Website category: auto
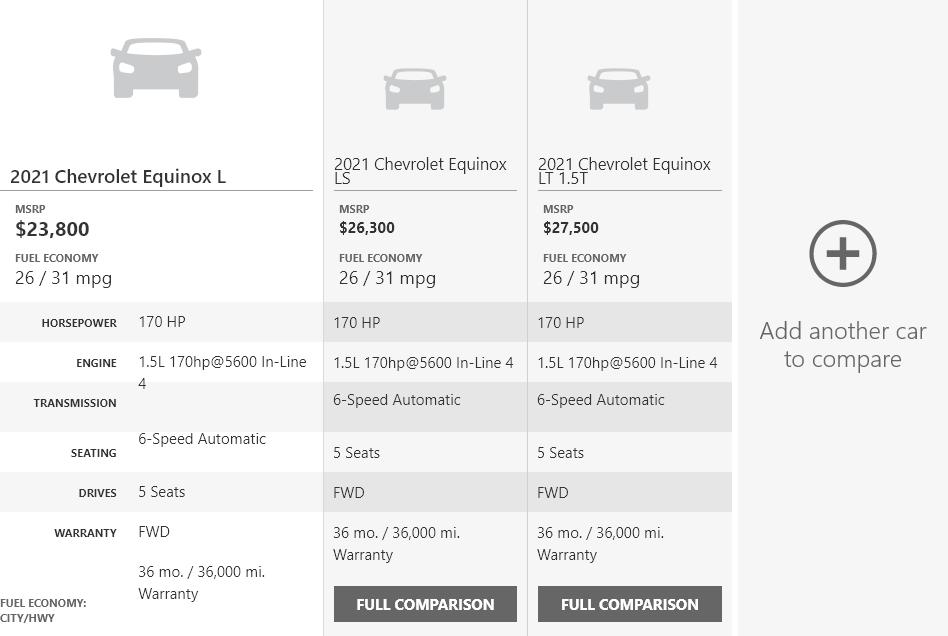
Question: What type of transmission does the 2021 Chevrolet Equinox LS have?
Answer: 6-Speed Automatic

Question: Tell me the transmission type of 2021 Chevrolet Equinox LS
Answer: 6-Speed Automatic

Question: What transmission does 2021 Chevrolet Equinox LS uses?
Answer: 6-Speed Automatic

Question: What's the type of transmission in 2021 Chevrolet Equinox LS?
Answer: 6-Speed Automatic

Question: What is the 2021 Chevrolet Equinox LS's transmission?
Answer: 6-Speed Automatic

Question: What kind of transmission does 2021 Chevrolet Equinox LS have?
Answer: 6-Speed Automatic

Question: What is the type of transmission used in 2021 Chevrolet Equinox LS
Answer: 6-Speed Automatic

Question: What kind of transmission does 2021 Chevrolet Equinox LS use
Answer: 6-Speed Automatic

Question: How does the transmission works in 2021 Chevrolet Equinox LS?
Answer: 6-Speed Automatic

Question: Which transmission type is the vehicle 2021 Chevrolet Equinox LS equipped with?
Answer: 6-Speed Automatic

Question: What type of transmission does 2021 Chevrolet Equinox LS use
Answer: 6-Speed Automatic

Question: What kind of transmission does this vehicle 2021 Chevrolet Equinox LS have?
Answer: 6-Speed Automatic

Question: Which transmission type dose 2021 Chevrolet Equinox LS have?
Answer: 6-Speed Automatic

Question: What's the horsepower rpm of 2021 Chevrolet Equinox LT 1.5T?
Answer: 170 HP

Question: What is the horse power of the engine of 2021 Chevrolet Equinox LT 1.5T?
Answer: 170 HP

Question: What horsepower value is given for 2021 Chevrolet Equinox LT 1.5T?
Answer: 170 HP

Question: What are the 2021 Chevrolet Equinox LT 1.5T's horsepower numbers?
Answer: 170 HP

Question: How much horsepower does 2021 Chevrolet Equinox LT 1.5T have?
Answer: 170 HP

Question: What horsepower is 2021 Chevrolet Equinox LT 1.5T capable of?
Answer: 170 HP

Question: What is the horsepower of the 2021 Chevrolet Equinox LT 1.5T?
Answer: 170 HP

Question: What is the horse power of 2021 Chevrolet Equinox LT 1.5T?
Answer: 170 HP

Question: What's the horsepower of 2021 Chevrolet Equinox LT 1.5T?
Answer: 170 HP

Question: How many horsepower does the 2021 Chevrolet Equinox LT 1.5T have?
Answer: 170 HP

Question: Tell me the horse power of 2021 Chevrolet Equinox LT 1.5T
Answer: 170 HP

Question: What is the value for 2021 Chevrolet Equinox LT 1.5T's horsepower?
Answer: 170 HP

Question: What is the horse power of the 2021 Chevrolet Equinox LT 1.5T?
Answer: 170 HP

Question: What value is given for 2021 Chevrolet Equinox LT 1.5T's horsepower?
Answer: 170 HP

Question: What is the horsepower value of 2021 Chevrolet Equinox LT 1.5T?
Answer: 170 HP

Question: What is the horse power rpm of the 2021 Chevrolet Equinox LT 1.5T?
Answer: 170 HP

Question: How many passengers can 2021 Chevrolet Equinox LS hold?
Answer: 5 Seats

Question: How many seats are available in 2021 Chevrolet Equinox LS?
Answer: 5 Seats

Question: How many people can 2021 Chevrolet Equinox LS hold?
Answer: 5 Seats

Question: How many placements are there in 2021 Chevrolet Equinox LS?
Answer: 5 Seats

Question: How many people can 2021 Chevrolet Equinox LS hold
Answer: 5 Seats

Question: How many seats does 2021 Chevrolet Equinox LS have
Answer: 5 Seats

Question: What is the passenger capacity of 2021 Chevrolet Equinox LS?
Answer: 5 Seats

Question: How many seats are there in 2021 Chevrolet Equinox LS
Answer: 5 Seats

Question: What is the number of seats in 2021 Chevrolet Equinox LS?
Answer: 5 Seats

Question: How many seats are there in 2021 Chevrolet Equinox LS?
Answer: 5 Seats

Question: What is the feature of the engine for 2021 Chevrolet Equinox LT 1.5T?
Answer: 1.5L 170hp@5600 In-Line 4

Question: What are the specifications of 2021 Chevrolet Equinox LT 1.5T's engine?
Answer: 1.5L 170hp@5600 In-Line 4

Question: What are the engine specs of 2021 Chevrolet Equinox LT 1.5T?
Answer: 1.5L 170hp@5600 In-Line 4

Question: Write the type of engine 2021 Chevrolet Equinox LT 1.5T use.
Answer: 1.5L 170hp@5600 In-Line 4

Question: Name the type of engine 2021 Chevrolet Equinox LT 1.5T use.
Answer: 1.5L 170hp@5600 In-Line 4

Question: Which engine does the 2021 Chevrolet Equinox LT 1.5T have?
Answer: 1.5L 170hp@5600 In-Line 4

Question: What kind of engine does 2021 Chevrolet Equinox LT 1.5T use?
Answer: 1.5L 170hp@5600 In-Line 4

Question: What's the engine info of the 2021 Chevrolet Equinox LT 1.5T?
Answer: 1.5L 170hp@5600 In-Line 4

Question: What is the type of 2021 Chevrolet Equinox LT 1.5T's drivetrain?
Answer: FWD

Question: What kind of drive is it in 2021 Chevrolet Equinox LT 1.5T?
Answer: FWD

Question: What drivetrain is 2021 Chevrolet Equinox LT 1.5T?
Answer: FWD

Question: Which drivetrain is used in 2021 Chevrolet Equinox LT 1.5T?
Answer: FWD

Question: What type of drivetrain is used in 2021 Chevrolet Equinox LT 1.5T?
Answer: FWD

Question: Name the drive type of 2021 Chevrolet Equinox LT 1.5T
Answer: FWD

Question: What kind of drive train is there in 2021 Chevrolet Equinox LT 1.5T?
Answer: FWD

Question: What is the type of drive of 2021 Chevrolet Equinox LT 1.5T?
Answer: FWD

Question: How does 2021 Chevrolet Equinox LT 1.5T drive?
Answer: FWD

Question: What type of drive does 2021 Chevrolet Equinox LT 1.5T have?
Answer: FWD

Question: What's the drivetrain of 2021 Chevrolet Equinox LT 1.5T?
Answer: FWD

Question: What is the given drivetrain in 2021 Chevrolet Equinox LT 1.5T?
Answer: FWD

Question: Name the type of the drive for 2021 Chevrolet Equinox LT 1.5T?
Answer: FWD

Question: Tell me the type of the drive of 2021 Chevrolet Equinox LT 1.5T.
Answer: FWD

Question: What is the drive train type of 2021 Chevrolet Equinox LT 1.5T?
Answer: FWD

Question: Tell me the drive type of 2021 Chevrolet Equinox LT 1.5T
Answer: FWD

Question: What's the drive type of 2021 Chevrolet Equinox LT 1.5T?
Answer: FWD